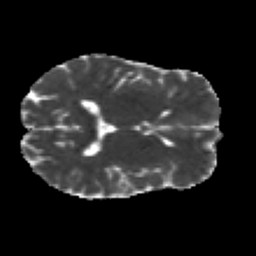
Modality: MD
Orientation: axial
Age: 30
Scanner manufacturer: siemens
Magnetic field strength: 3 T
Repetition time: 2.2 s
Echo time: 0.084 s